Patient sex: M
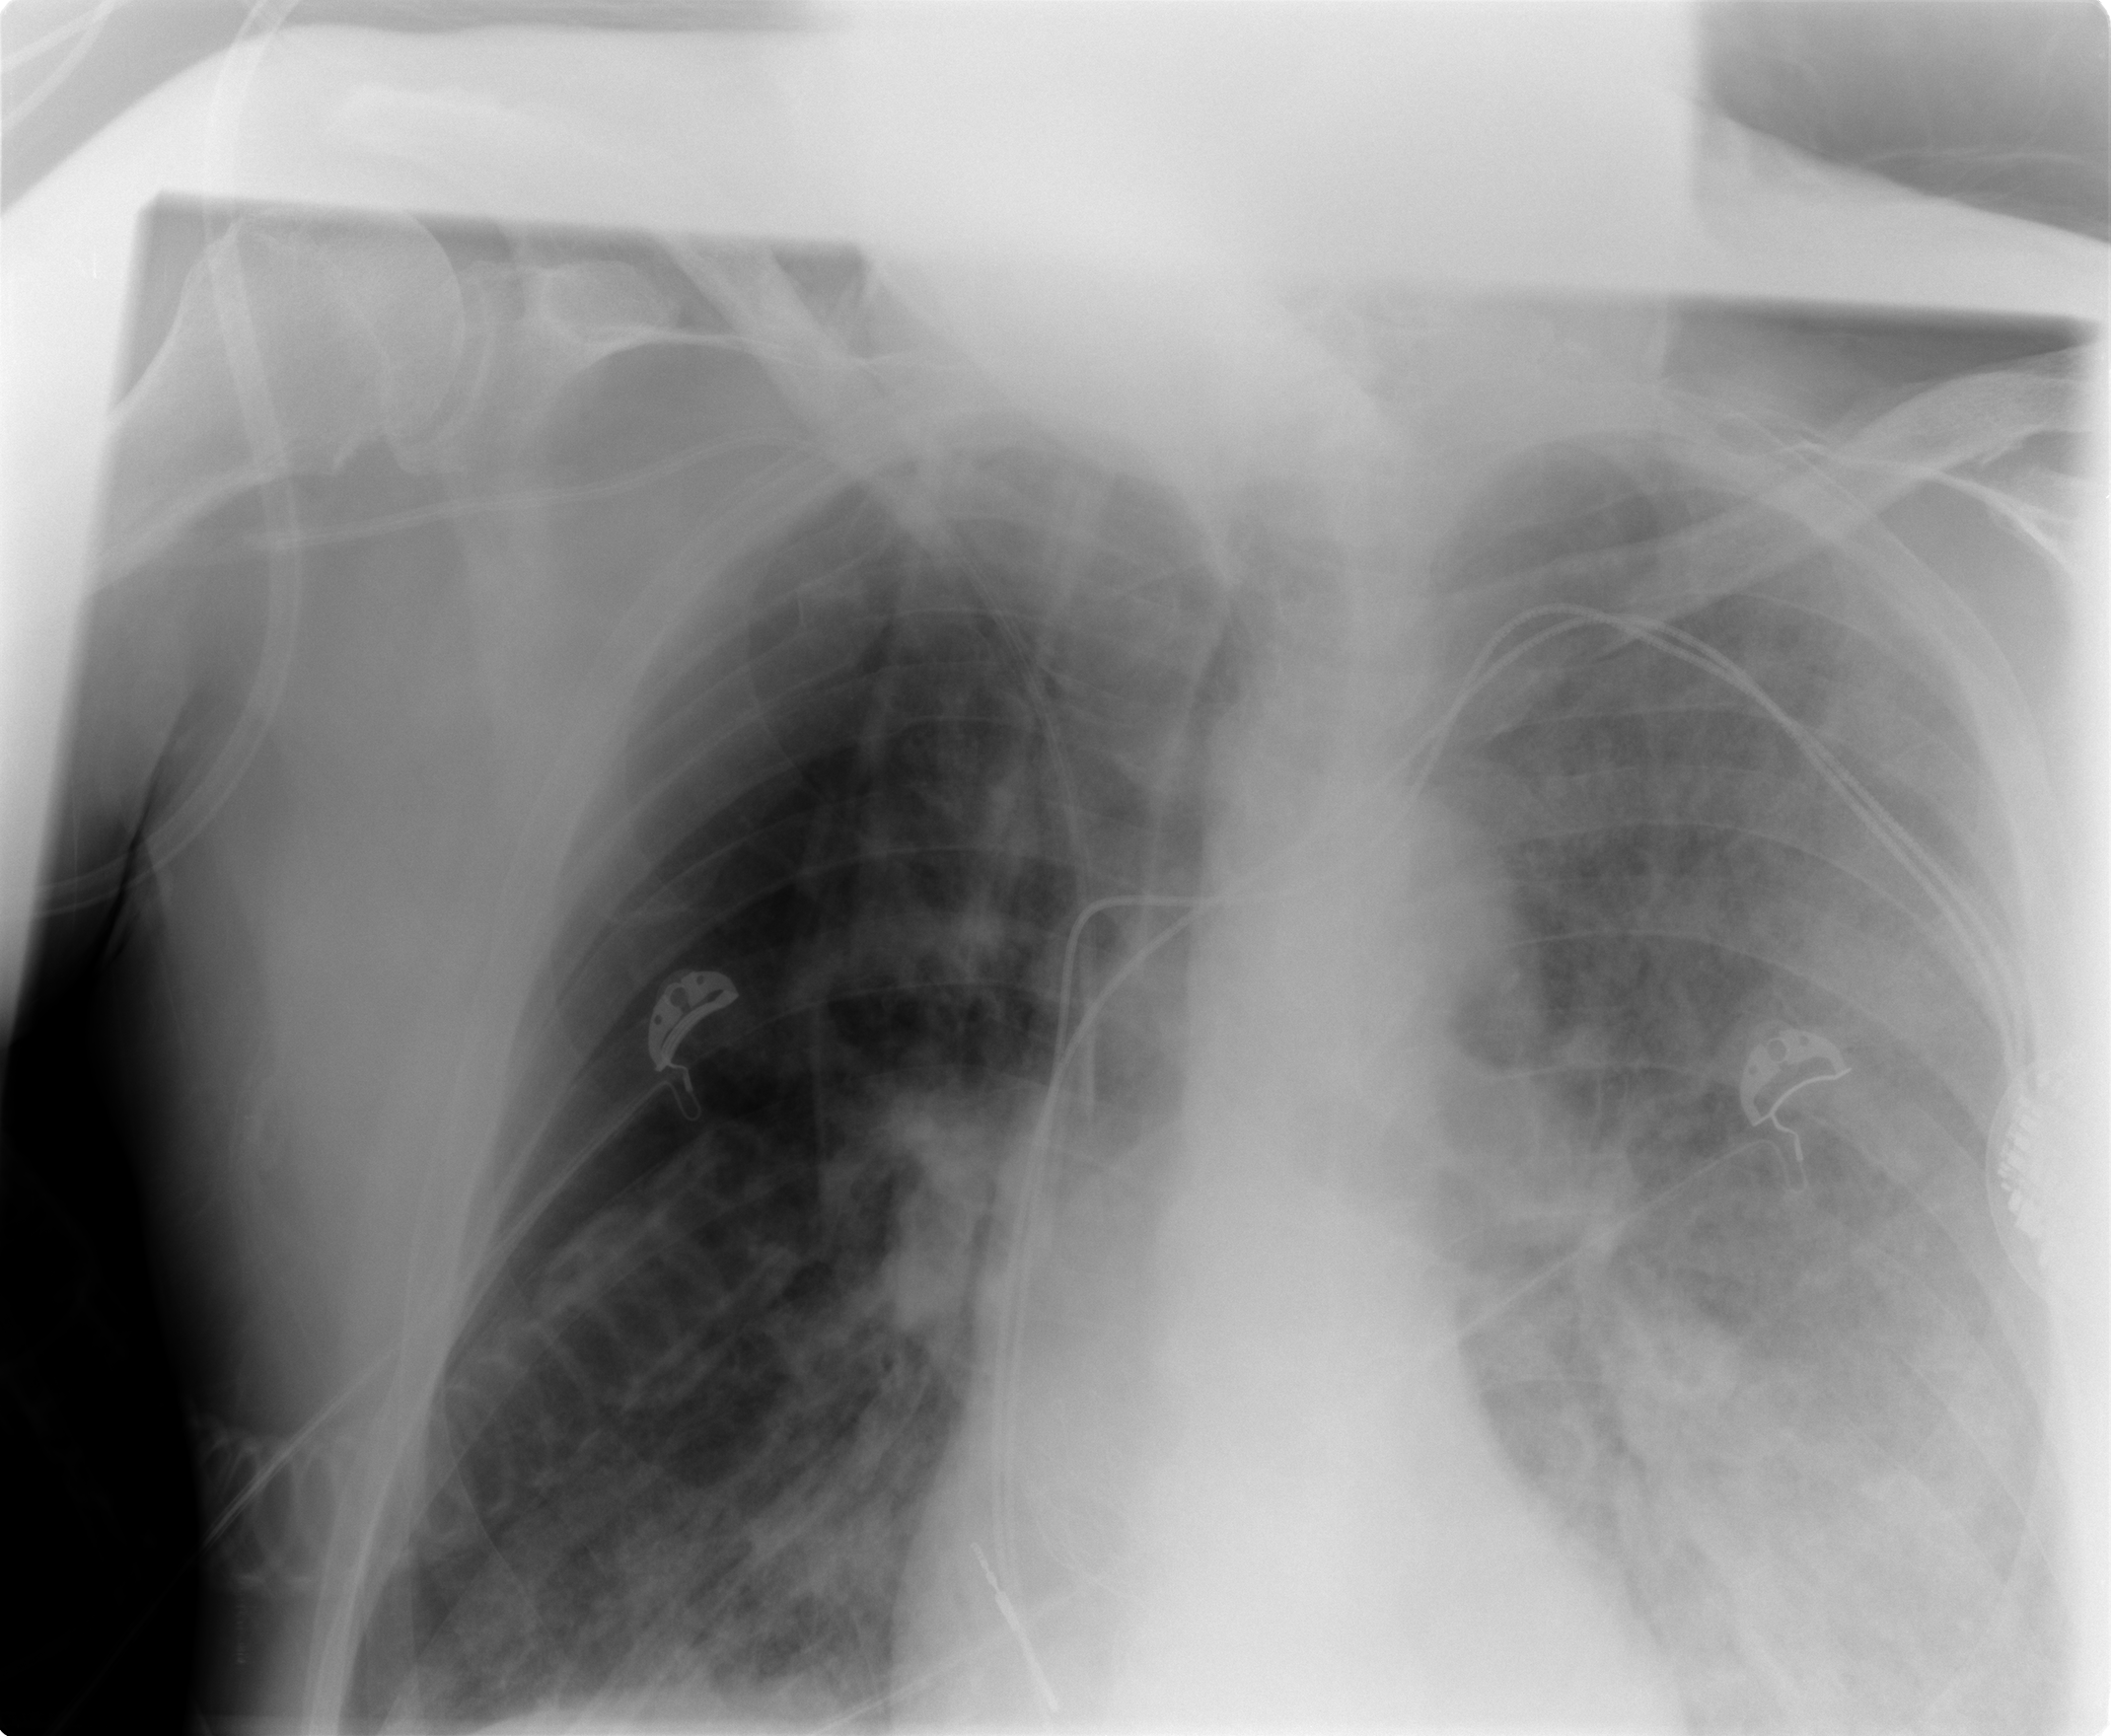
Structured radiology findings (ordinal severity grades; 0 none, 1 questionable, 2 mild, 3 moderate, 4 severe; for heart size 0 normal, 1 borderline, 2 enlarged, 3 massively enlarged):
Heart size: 0
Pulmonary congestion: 2
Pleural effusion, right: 0
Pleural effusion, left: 2
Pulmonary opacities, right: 1
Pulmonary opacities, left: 3
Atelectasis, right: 2
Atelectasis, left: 3